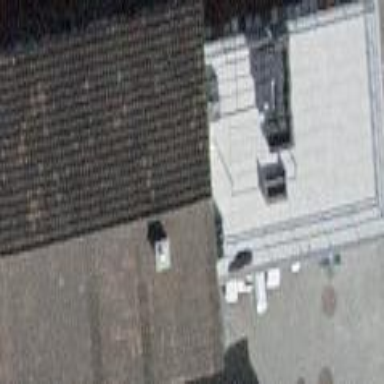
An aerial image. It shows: Detached building.